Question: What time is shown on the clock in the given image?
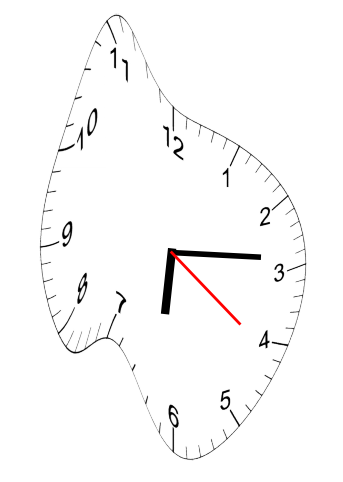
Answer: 06:14:21